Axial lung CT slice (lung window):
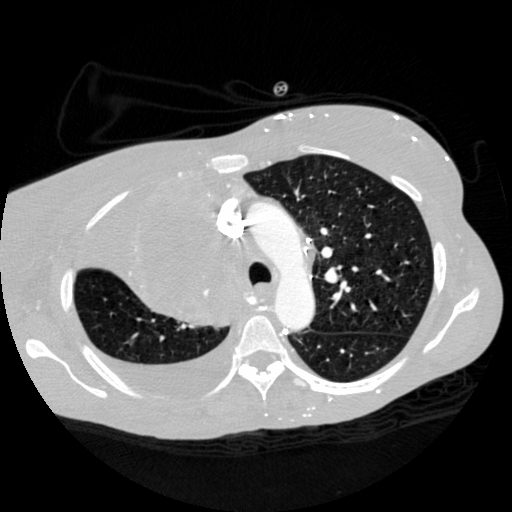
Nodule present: no